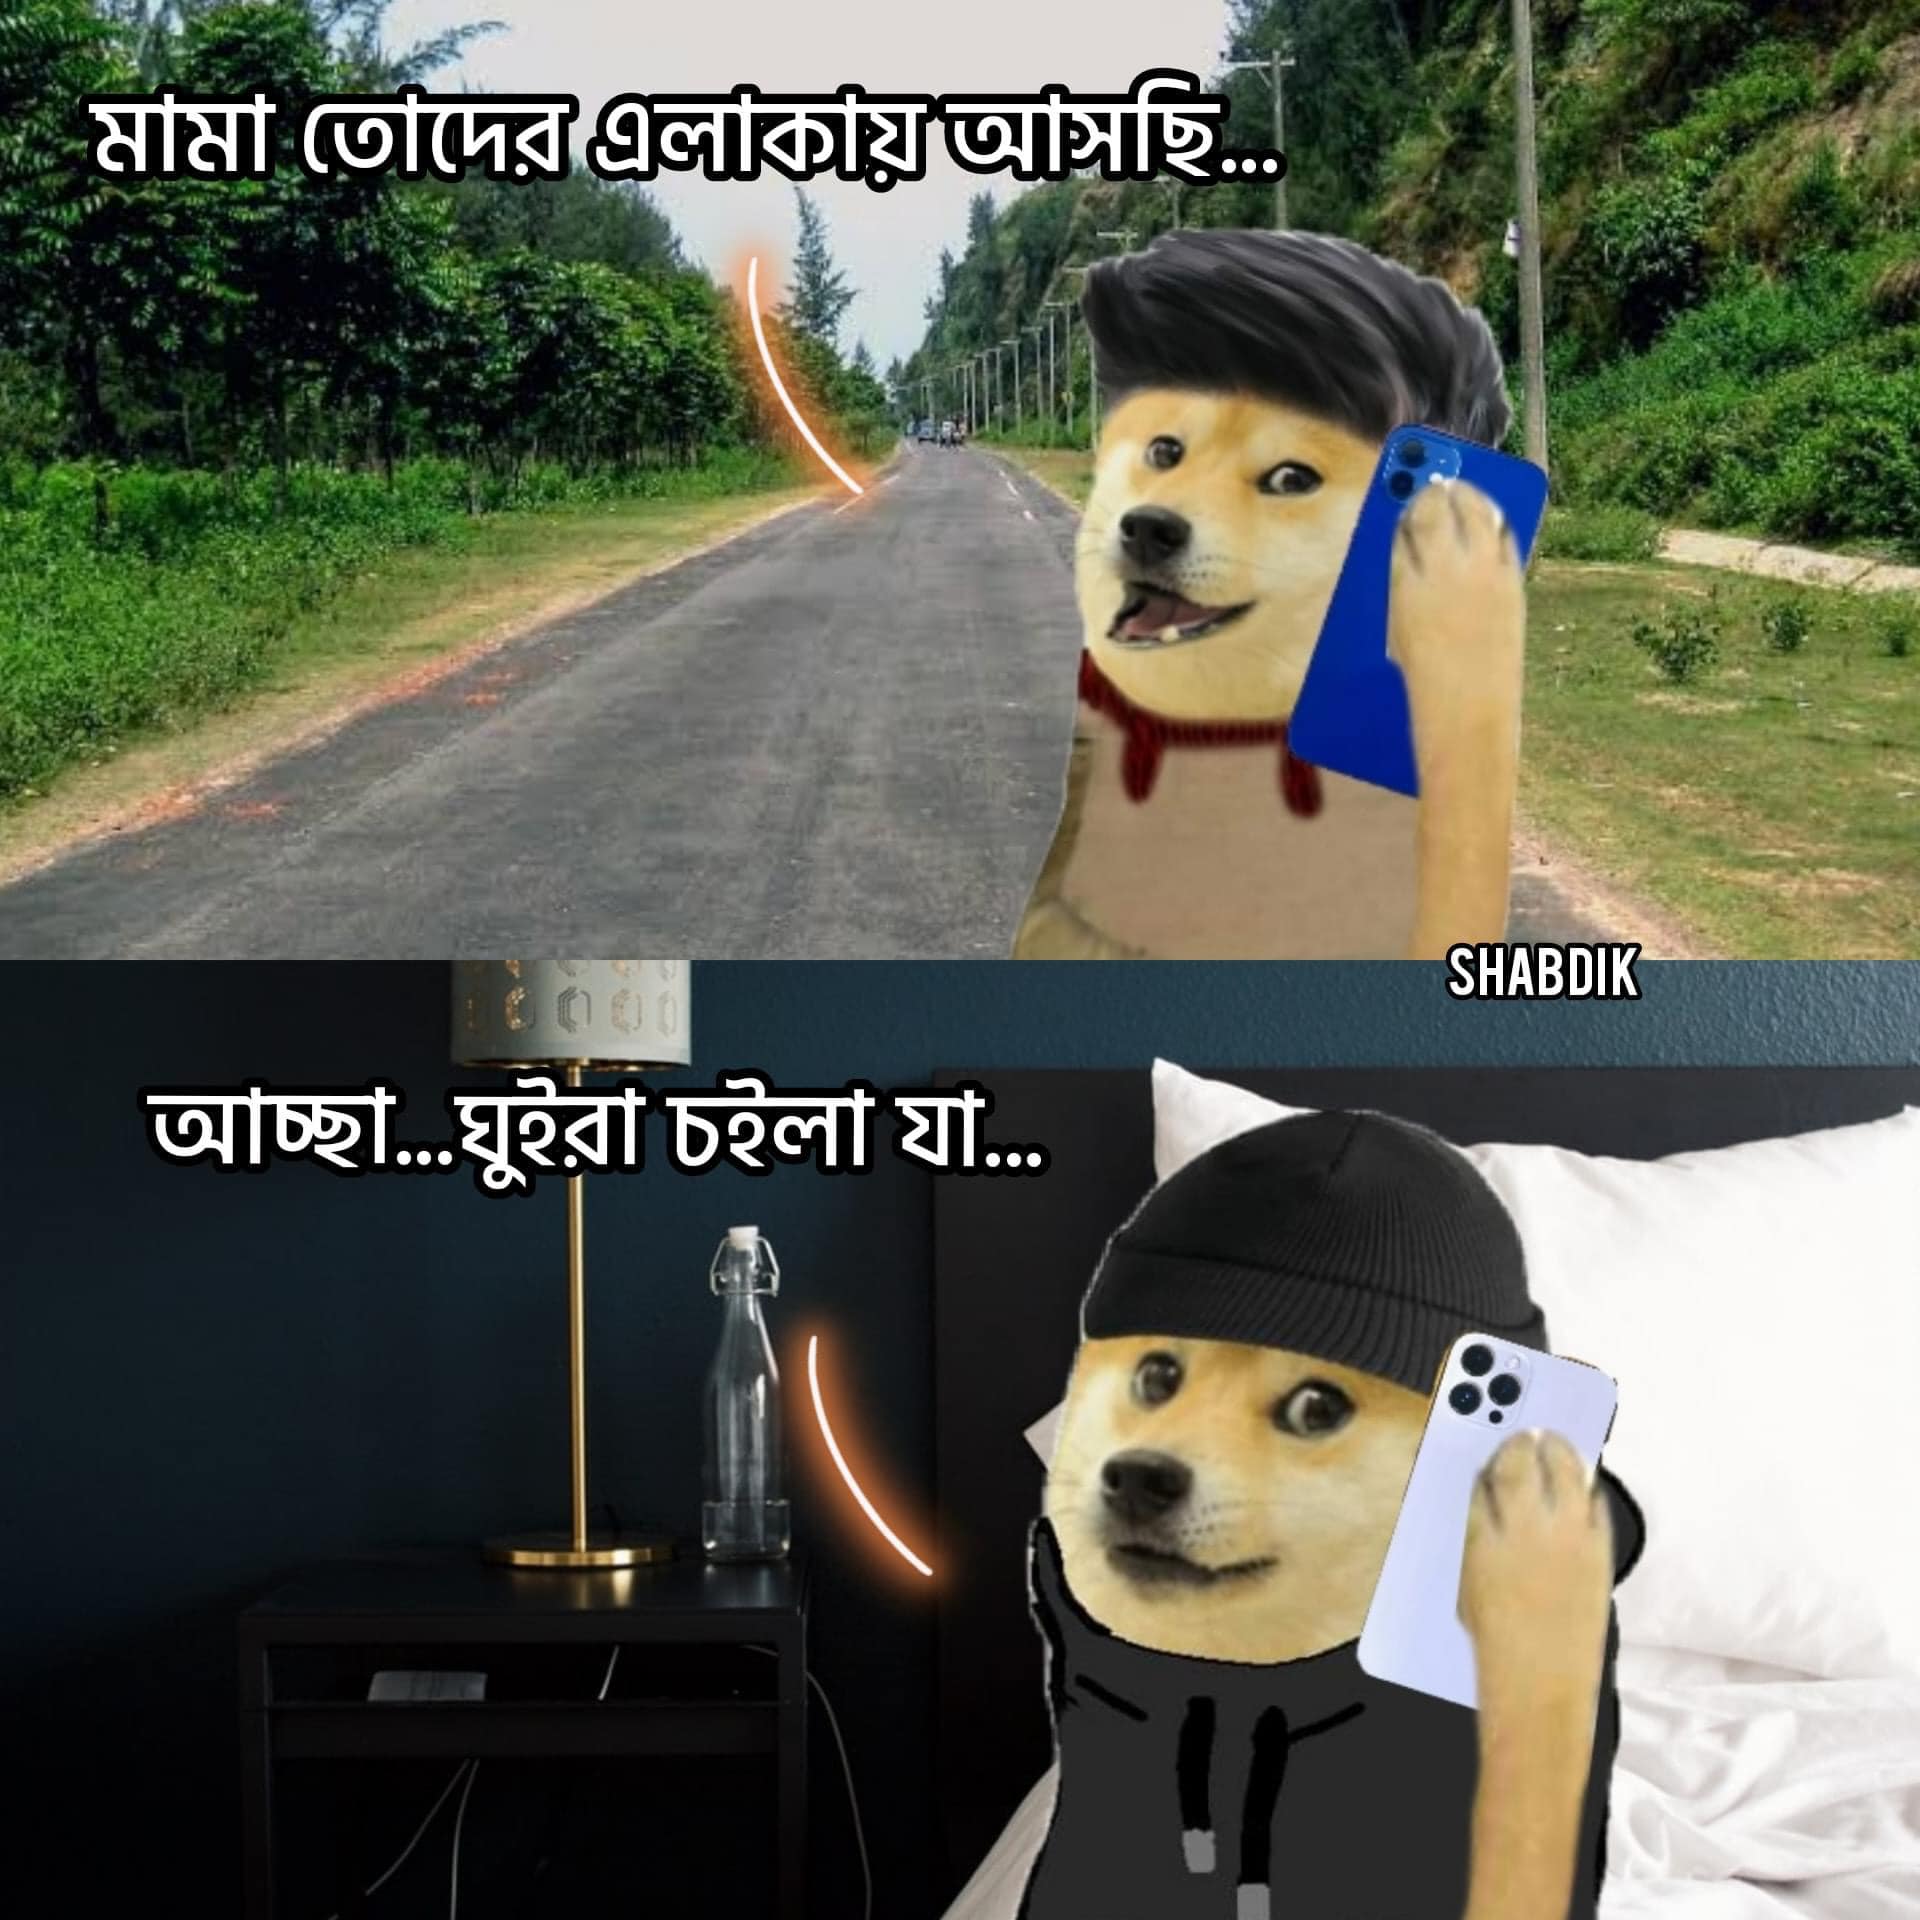
Text: মামা তোদের এলাকায় আসছি আচ্ছা ঘুইরা চইলা যা
Label: Non Hate